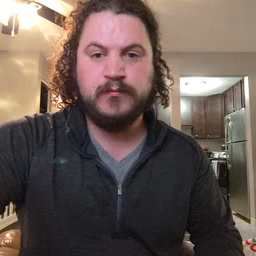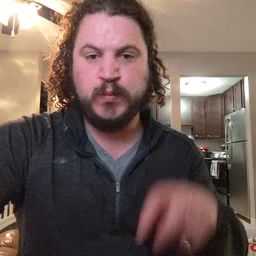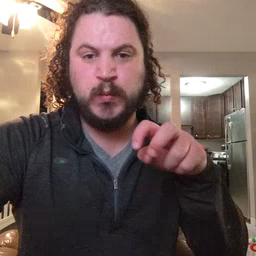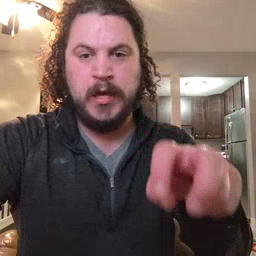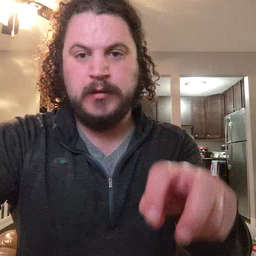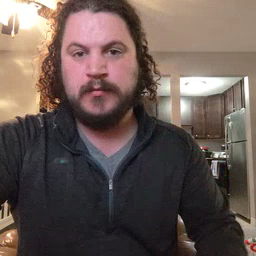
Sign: ride